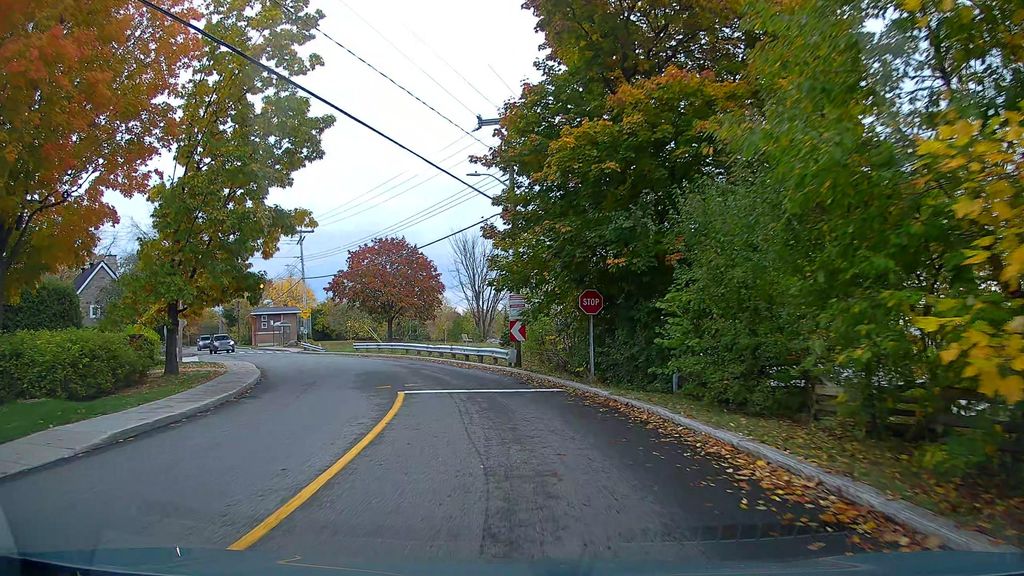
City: montreal